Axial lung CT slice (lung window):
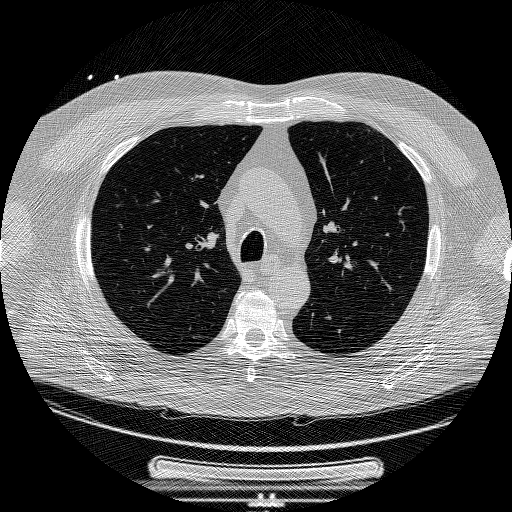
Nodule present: no